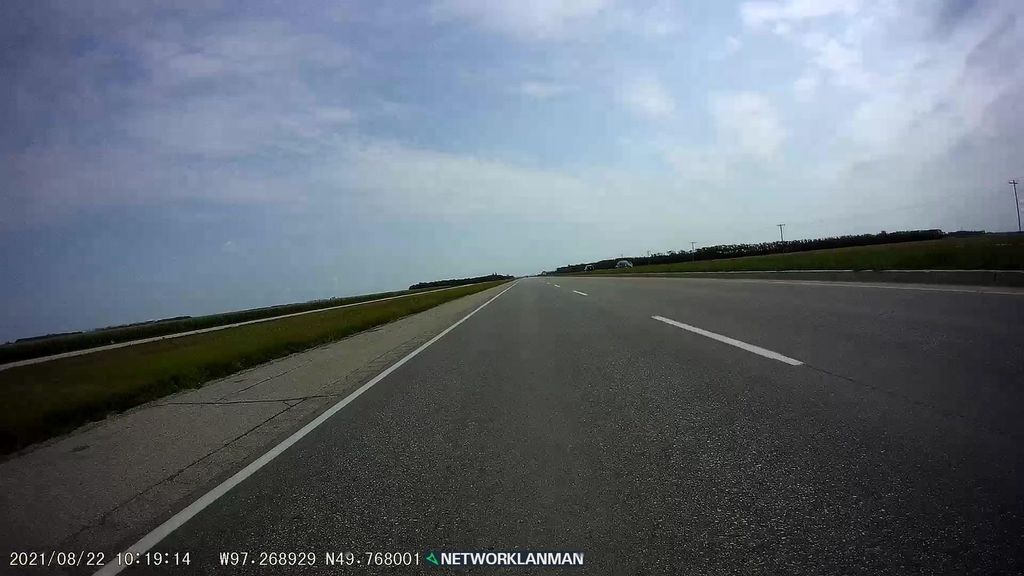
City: winnipeg